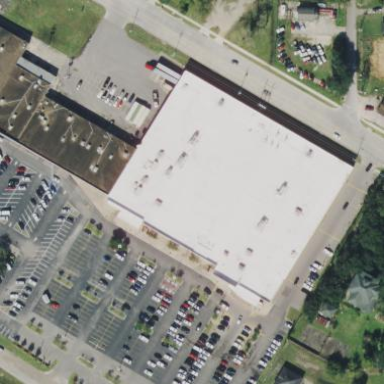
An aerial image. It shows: Department store building.